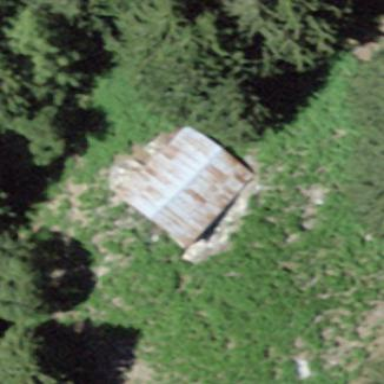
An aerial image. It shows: Shelter building providing weather protection.